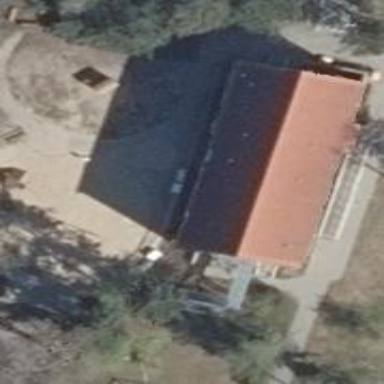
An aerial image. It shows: Kindergarten building.